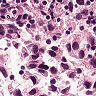
Metastatic tissue present: yes